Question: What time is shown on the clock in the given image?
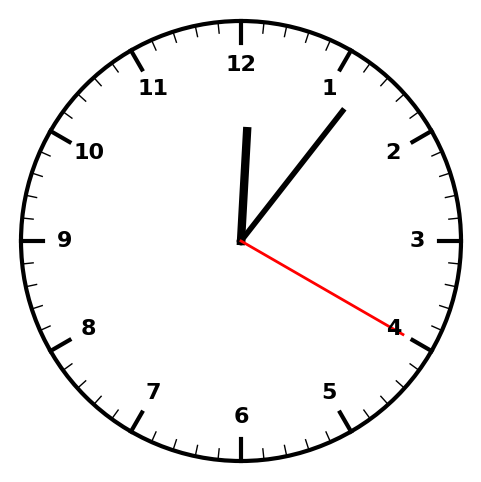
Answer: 12:06:20